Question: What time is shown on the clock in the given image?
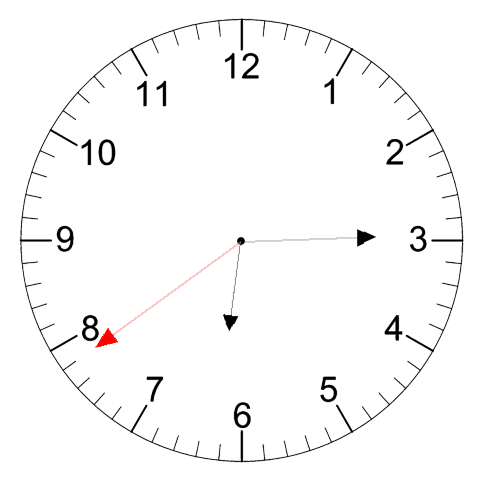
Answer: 06:14:39